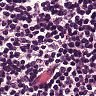
Metastatic tissue present: no